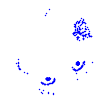
Particle: pion